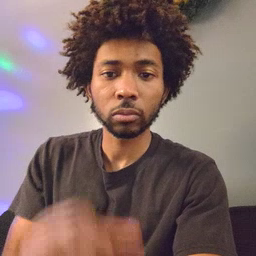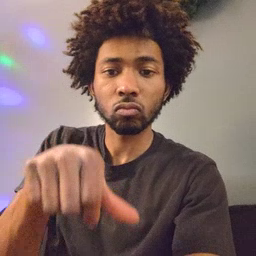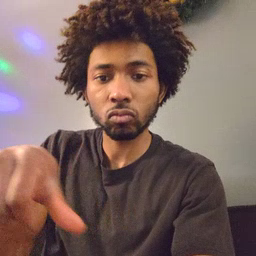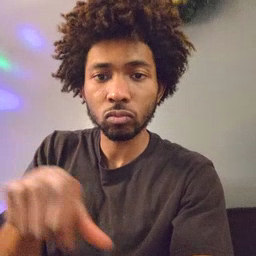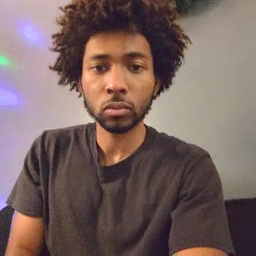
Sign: puzzle